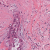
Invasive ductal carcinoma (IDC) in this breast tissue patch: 1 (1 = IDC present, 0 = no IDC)